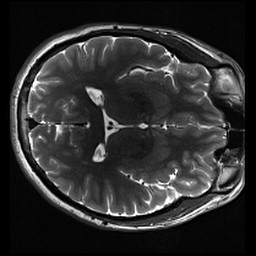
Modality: inplaneT2
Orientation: axial